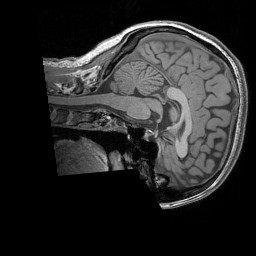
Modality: T1w
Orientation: sagittal
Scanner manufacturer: siemens
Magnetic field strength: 3 T
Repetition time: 1.83 s
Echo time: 0.00303 s